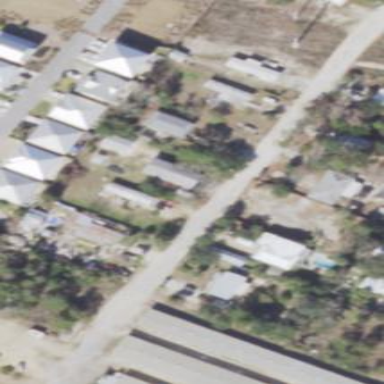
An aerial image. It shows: Residential area known as trailer park.